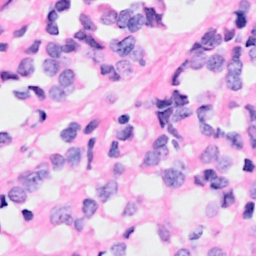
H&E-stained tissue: Breast